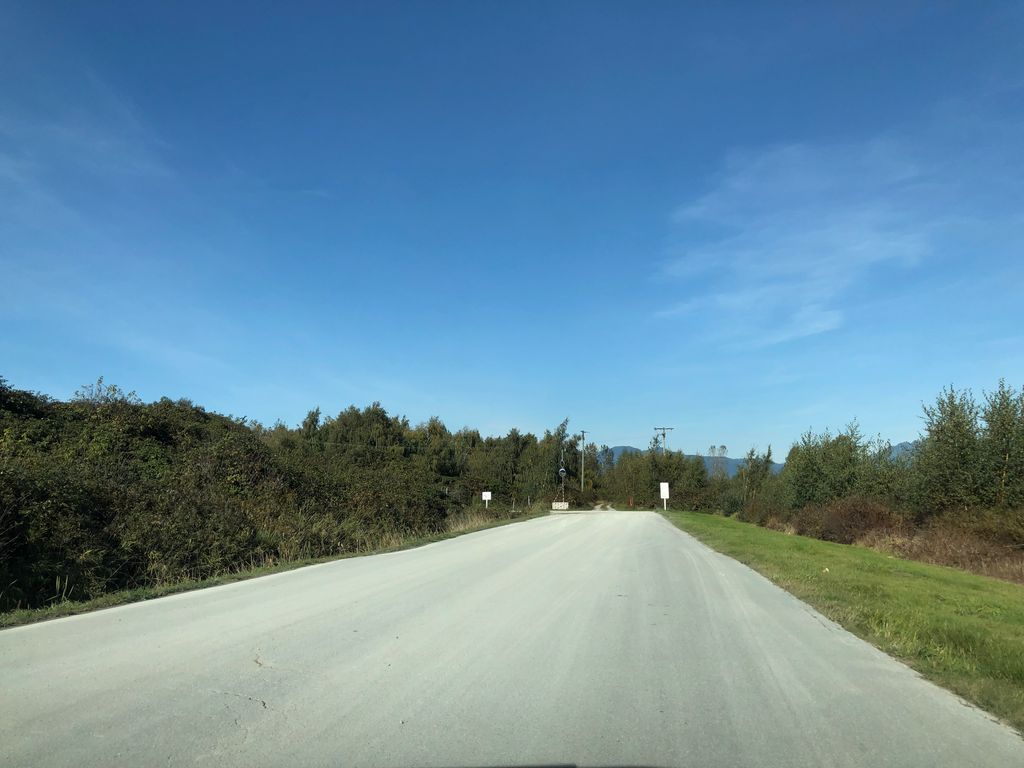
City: vancouver